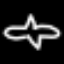
Label: airplane